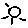
Label: sun